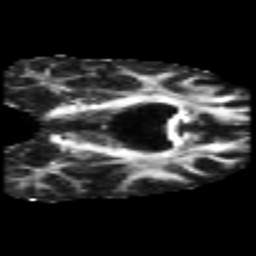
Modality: FA
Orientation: coronal
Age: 35
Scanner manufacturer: philips
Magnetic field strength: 3 T
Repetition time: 8.6 s
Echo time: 0.127 s